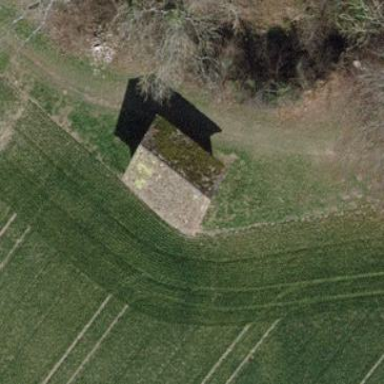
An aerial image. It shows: Hut.